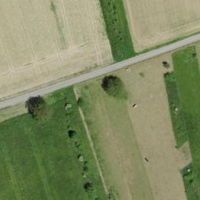
EUNIS habitat code: 25
Species observed at this site:
Corvus corone
Alauda arvensis
Linaria cannabina
Emberiza citrinella
Milvus migrans
Milvus milvus
Corvus frugilegus
Ciconia nigra
Fringilla coelebs
Ciconia ciconia
Falco tinnunculus
Spinus spinus
Anthus pratensis